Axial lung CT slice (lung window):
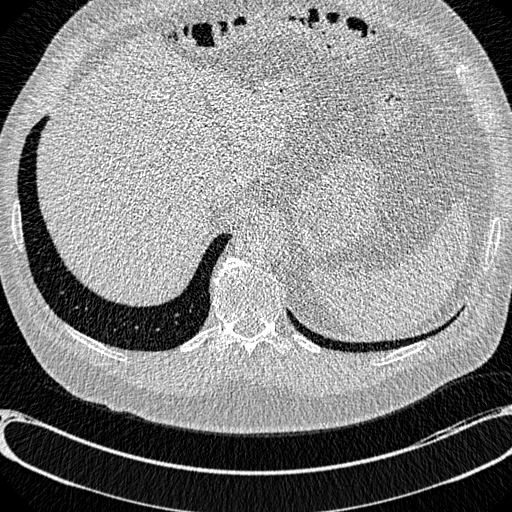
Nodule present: no